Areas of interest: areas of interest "Commercial service"
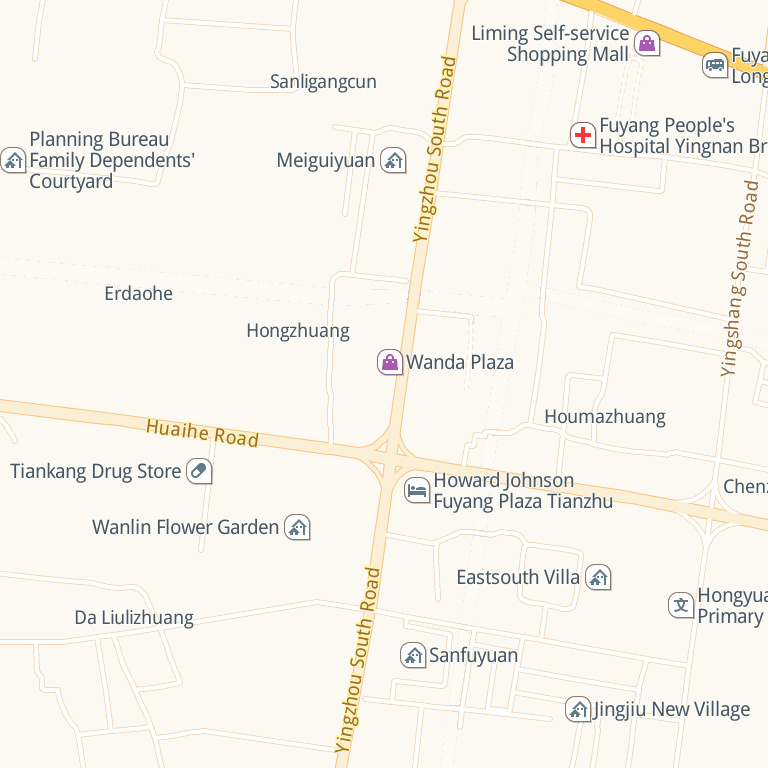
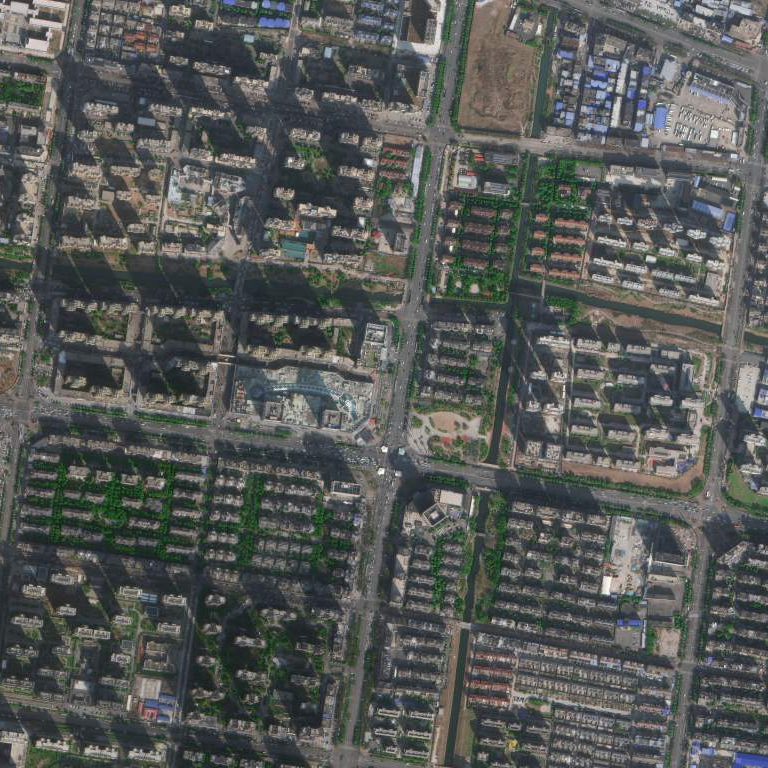